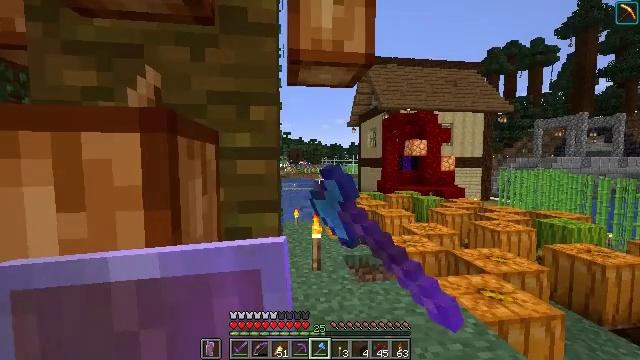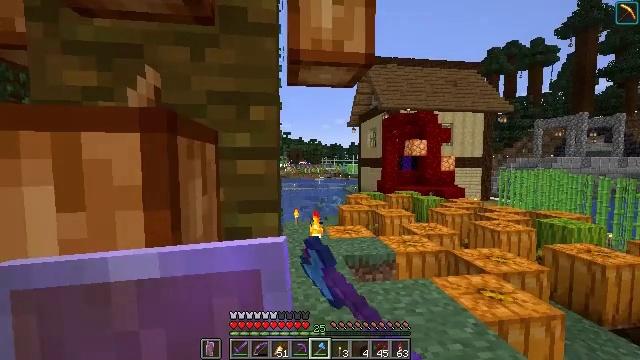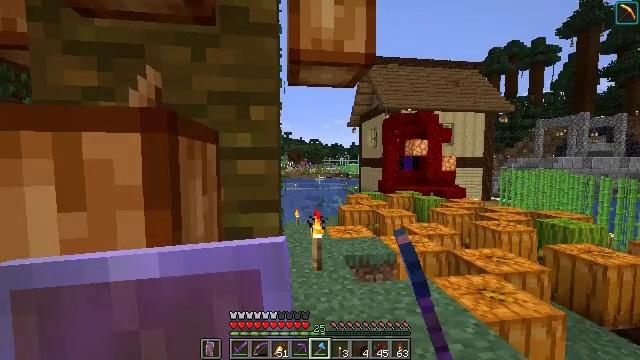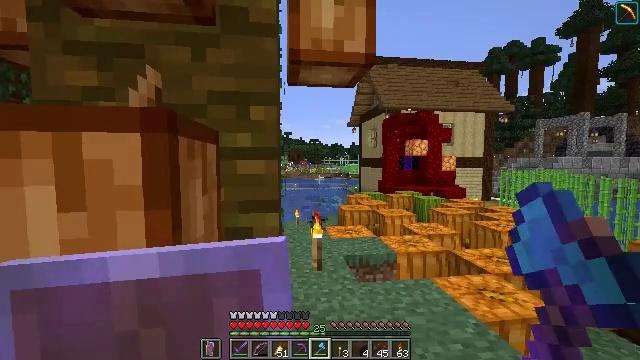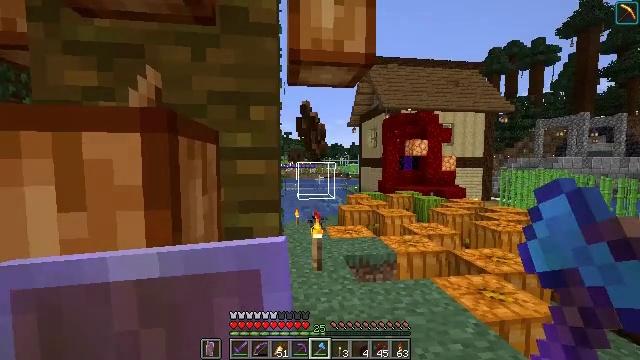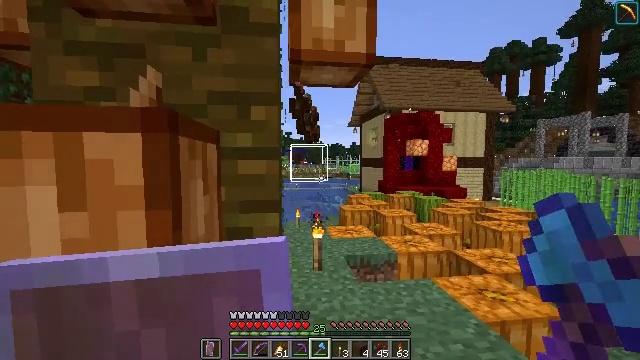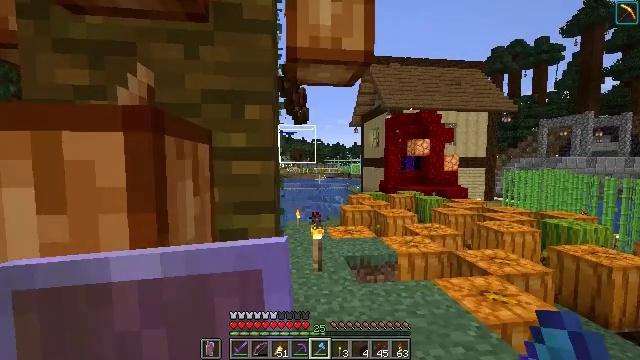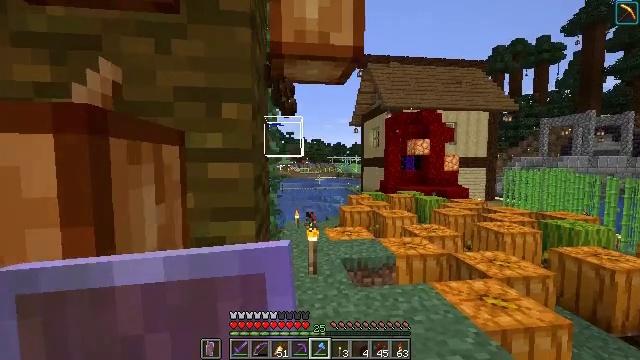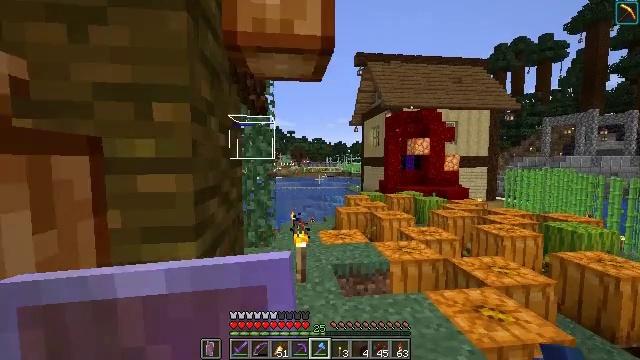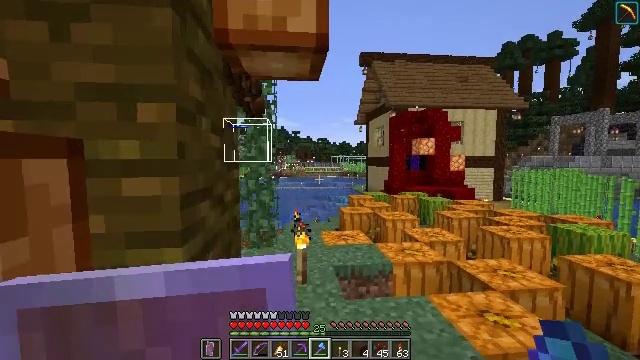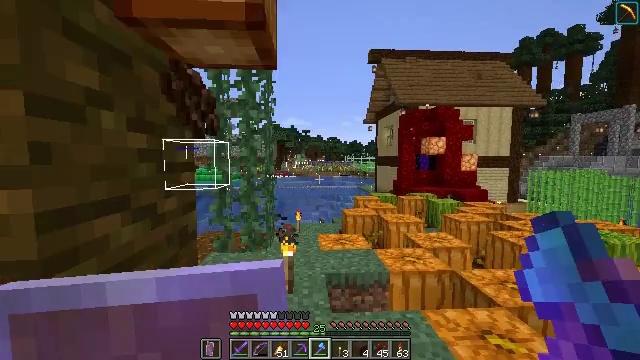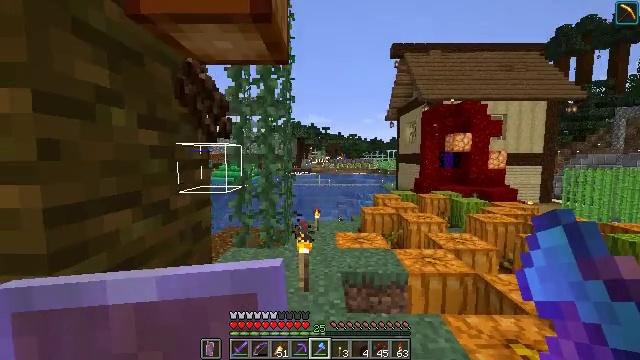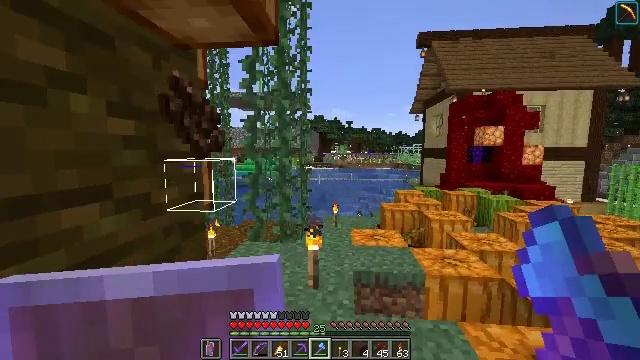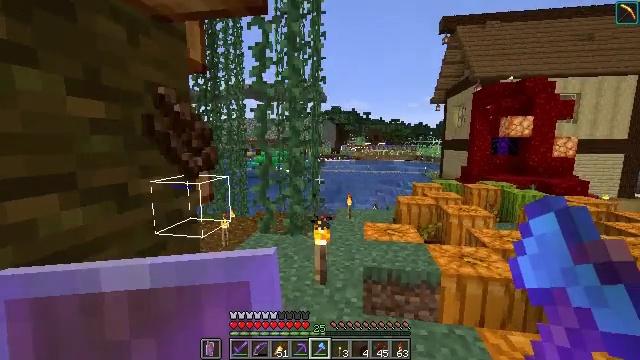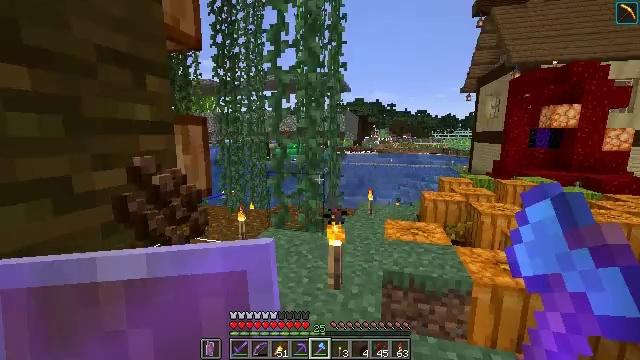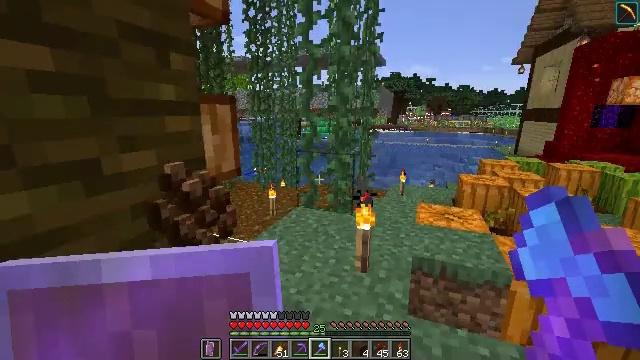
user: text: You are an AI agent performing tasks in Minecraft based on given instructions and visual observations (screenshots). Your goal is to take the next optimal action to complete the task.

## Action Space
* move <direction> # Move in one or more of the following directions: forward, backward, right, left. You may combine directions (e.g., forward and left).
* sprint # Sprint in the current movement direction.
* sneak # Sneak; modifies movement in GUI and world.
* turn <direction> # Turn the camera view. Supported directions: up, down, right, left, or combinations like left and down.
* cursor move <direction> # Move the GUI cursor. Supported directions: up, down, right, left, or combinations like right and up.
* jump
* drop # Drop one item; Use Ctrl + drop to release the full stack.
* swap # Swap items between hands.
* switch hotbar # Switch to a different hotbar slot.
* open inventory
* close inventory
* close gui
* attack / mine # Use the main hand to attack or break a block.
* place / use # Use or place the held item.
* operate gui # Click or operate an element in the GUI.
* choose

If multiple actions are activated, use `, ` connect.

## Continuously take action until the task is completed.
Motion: motion action
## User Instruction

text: Break the cocoa pod.
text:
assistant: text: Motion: no_op
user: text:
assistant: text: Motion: no_op
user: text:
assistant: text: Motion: no_op
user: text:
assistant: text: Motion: no_op
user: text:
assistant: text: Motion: no_op
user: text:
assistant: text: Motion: move forward and move right
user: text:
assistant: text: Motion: move forward and move right
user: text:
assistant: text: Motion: move forward and move right
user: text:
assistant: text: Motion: move forward and move right, turn left
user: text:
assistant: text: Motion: move forward and move right, turn left
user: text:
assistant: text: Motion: move forward and move right, turn left
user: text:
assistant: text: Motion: move forward, turn left and down
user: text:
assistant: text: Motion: move forward, turn left and down
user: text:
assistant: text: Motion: move forward, turn left and down
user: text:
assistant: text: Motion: move forward, turn left and down
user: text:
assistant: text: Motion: move forward, turn left and down
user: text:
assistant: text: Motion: move forward, turn left and down
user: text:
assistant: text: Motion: move forward, turn left and down
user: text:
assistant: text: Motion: move forward, turn left and down
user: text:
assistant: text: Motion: turn left and down
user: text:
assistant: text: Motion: turn left and down
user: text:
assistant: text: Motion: turn left and down
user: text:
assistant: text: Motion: turn left
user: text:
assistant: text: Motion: no_op
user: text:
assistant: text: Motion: no_op
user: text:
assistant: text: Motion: no_op
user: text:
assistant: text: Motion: no_op
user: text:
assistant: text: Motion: no_op
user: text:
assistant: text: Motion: no_op
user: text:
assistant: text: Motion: no_op